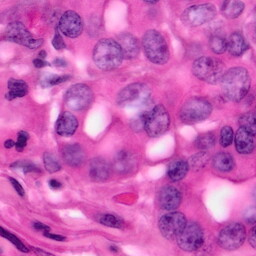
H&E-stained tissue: Pancreatic